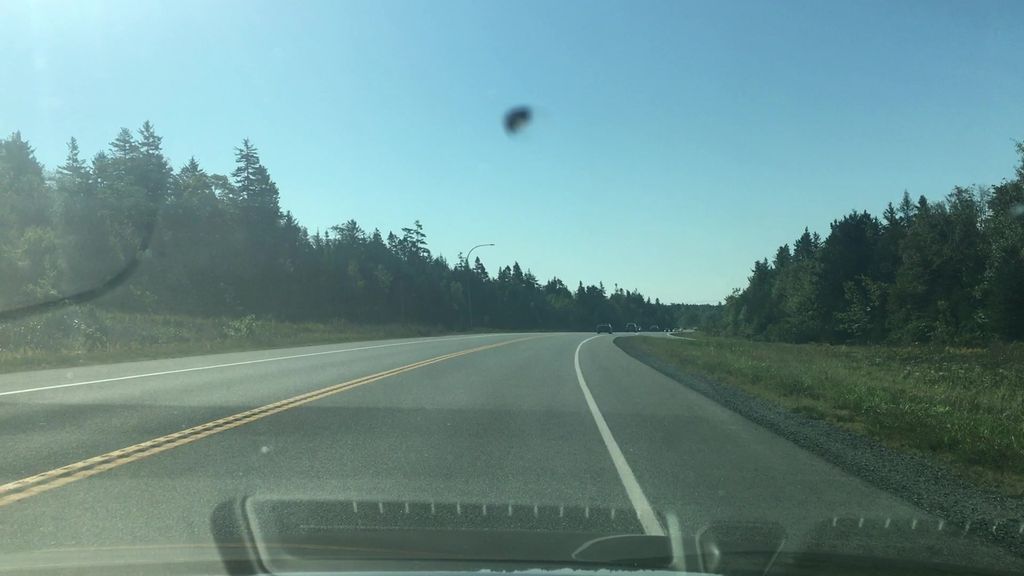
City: halifax